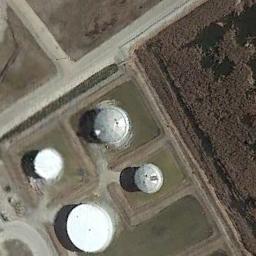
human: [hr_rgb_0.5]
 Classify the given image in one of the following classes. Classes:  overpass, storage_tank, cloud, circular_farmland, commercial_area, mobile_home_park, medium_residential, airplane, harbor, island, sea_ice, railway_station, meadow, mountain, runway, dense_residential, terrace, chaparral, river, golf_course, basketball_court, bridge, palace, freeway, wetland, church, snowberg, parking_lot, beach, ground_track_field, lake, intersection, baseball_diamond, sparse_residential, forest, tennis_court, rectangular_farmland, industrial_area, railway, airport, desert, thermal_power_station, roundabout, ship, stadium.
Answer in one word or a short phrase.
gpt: storage_tank